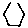
Label: hexagon